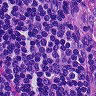
Metastatic tissue present: no